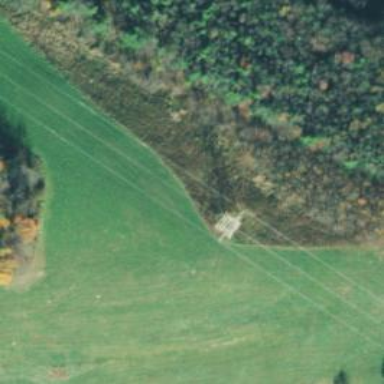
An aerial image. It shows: Lattice structure tower.